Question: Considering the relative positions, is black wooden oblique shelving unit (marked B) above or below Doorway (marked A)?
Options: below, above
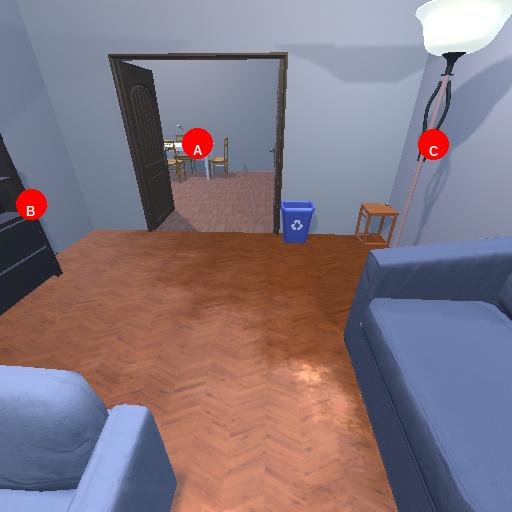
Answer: below